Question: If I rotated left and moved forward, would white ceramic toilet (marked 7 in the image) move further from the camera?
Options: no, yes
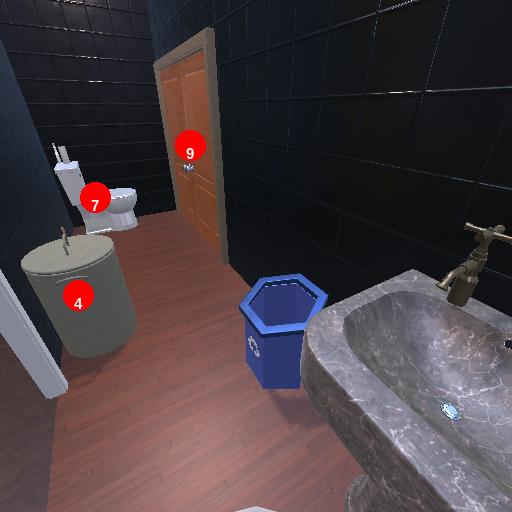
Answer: no